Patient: sex M, age 51
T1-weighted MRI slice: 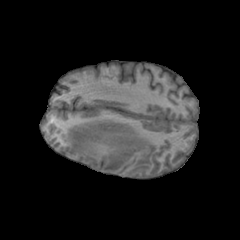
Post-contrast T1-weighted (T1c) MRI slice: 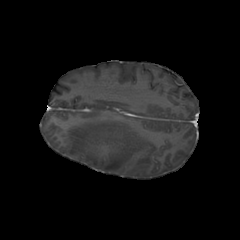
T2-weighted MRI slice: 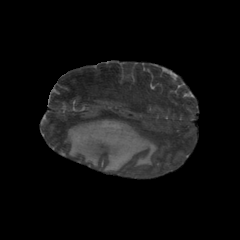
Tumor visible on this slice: yes
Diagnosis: Glioblastoma, IDH-wildtype
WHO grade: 4